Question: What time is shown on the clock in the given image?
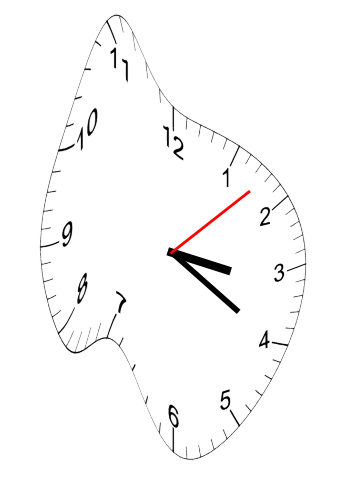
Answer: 03:20:08